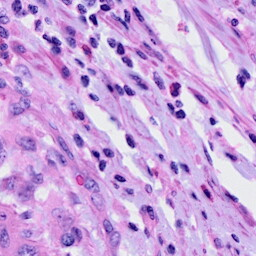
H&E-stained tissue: Cervix